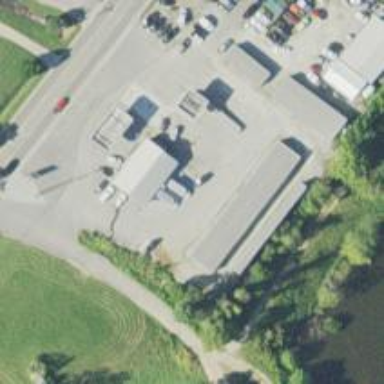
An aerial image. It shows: Convenience shop.